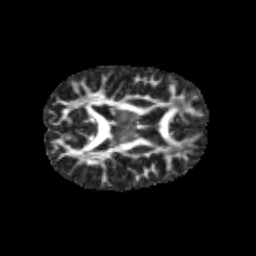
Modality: FA
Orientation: axial
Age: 12
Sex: male
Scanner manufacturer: siemens
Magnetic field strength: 3 T
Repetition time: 3.8 s
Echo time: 0.07 s